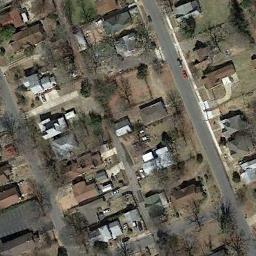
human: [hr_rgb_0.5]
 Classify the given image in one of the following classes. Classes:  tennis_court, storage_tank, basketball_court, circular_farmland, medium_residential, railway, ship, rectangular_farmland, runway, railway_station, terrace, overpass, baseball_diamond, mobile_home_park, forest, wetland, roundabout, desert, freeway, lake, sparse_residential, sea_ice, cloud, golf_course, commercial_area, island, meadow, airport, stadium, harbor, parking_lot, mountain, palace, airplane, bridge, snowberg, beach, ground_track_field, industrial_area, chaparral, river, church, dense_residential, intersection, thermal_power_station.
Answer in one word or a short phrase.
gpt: medium_residential